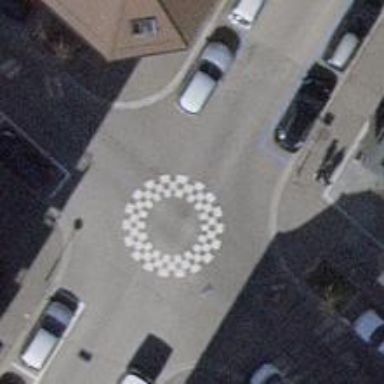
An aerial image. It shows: Rosette traffic calming feature.